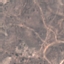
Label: HerbaceousVegetation